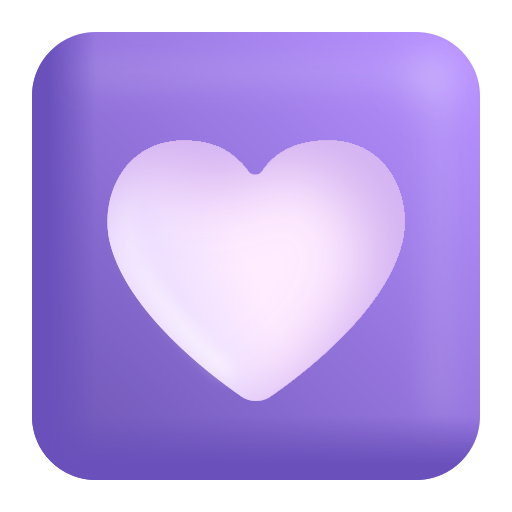
heart decoration color